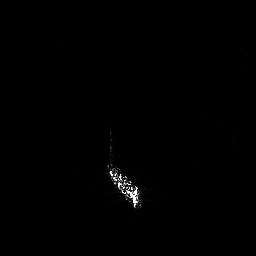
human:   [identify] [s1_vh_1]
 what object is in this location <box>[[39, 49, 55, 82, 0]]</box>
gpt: <ref>1 large ship at the center</ref>